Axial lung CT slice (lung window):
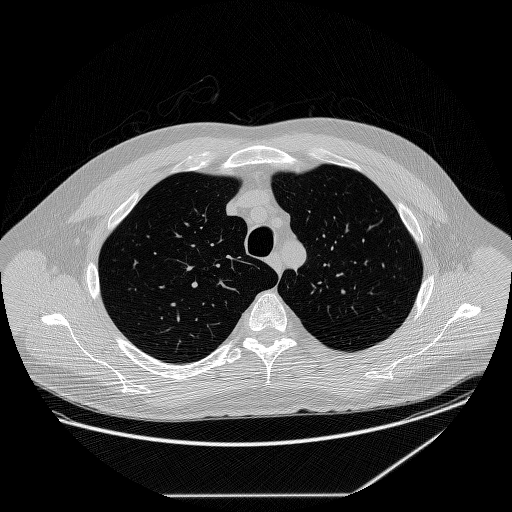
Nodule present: no